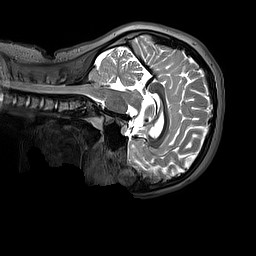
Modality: T2w
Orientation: sagittal
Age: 12
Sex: female
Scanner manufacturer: siemens
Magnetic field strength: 3 T
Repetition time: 3.2 s
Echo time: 0.408 s